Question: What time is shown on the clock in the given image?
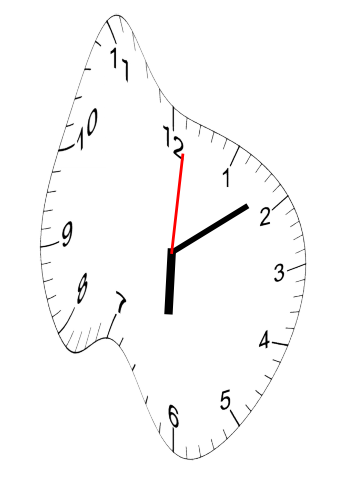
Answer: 06:09:01